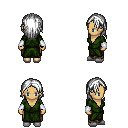
a pixel art fantasy rpg character, female body template, human, tanned skin, green robe, robe skirt, white long hairstyle, white cloth bracers, white slippers, four views (front, back, left, right), 2x2 character sprite sheet, small pixel art, hard edges, no anti-aliasing